Question: Count the number of objects in the diagram.
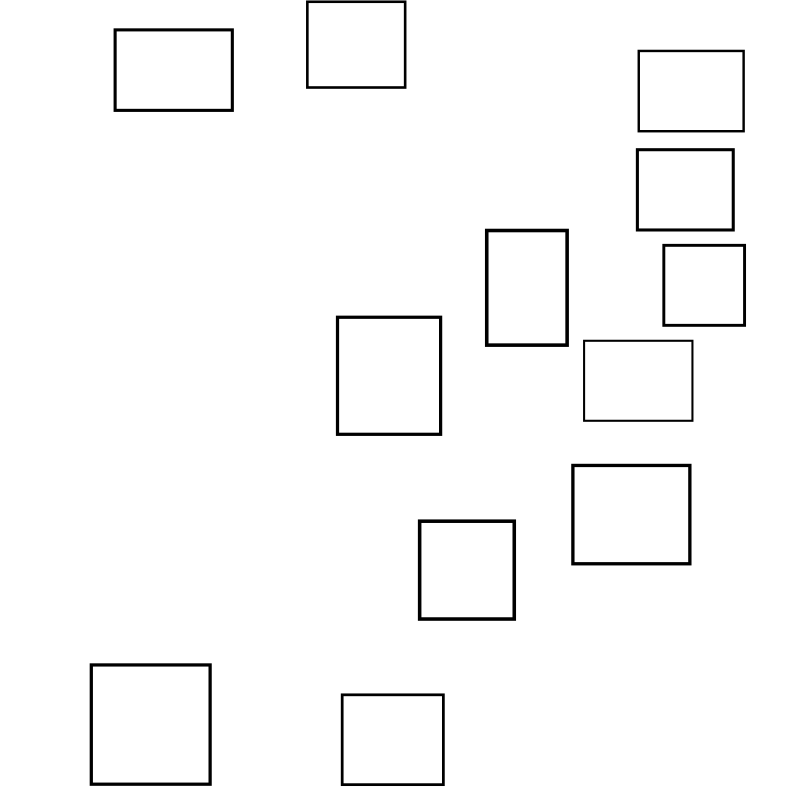
Answer: 12